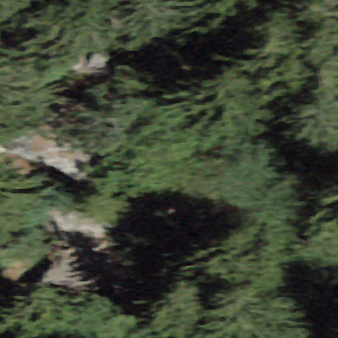
Label: other